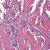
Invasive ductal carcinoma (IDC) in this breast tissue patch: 1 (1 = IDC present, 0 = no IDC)